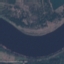
Label: River